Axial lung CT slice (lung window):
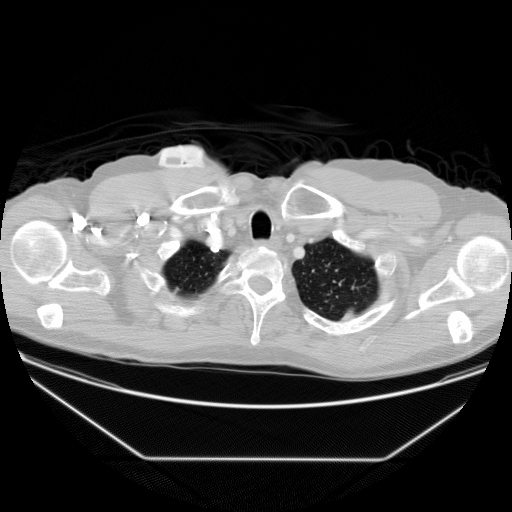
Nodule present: no